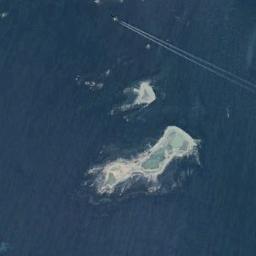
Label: island